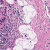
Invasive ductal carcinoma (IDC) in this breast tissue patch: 1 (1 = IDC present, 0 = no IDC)